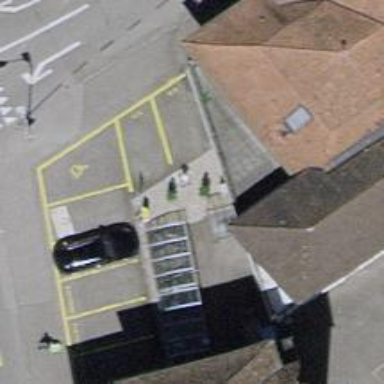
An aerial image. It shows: Charging station.